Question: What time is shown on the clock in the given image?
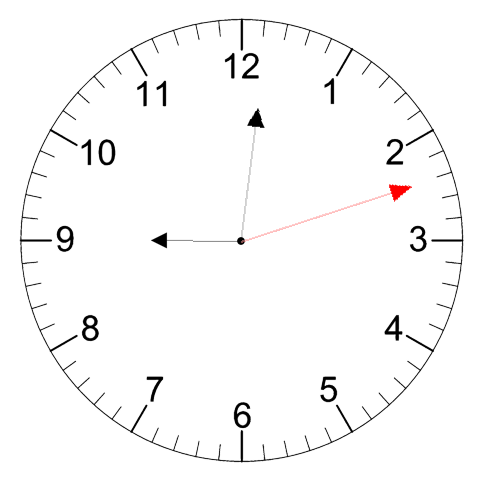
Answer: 09:01:12